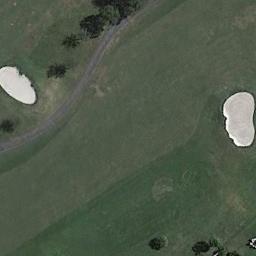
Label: golf_course